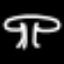
Label: mushroom